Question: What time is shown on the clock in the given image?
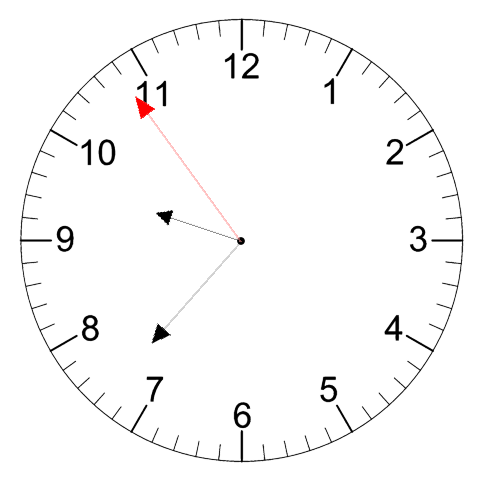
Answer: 09:36:54